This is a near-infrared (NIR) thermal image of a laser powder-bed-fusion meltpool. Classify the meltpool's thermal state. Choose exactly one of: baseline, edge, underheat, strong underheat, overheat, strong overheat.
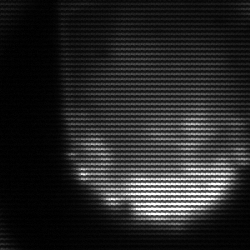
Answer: edge